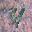
Label: 4